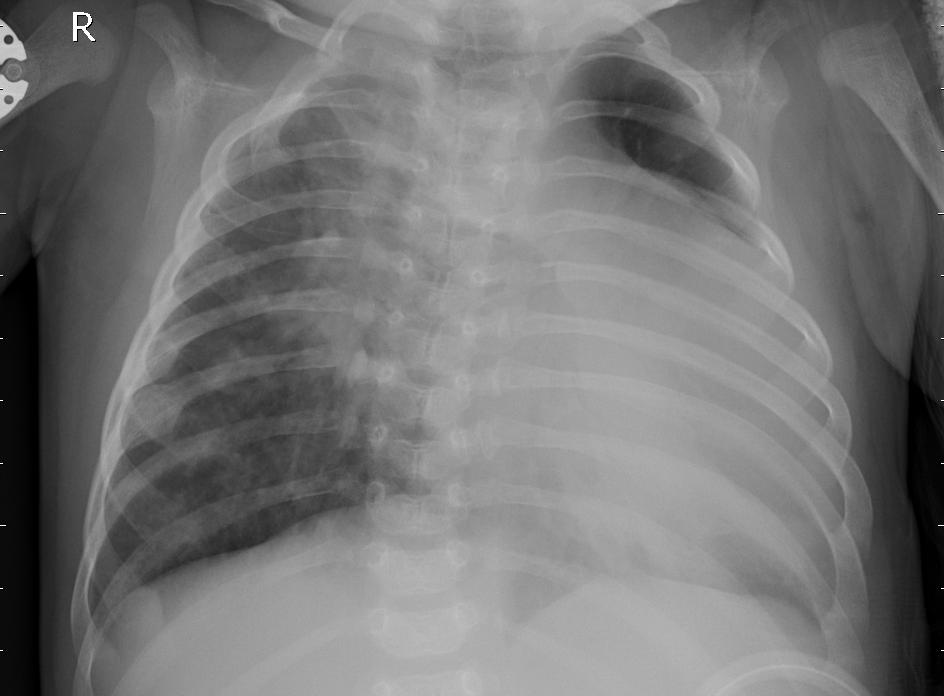
Diagnosis: PNEUMONIA